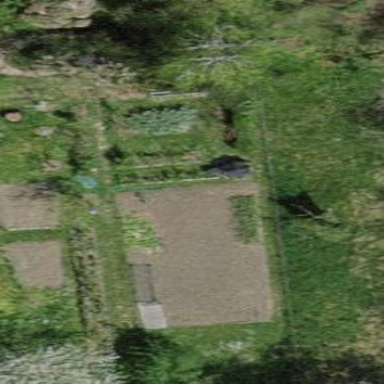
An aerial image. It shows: Garden enclosed by fence.